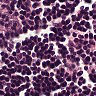
Metastatic tissue present: no